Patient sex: F
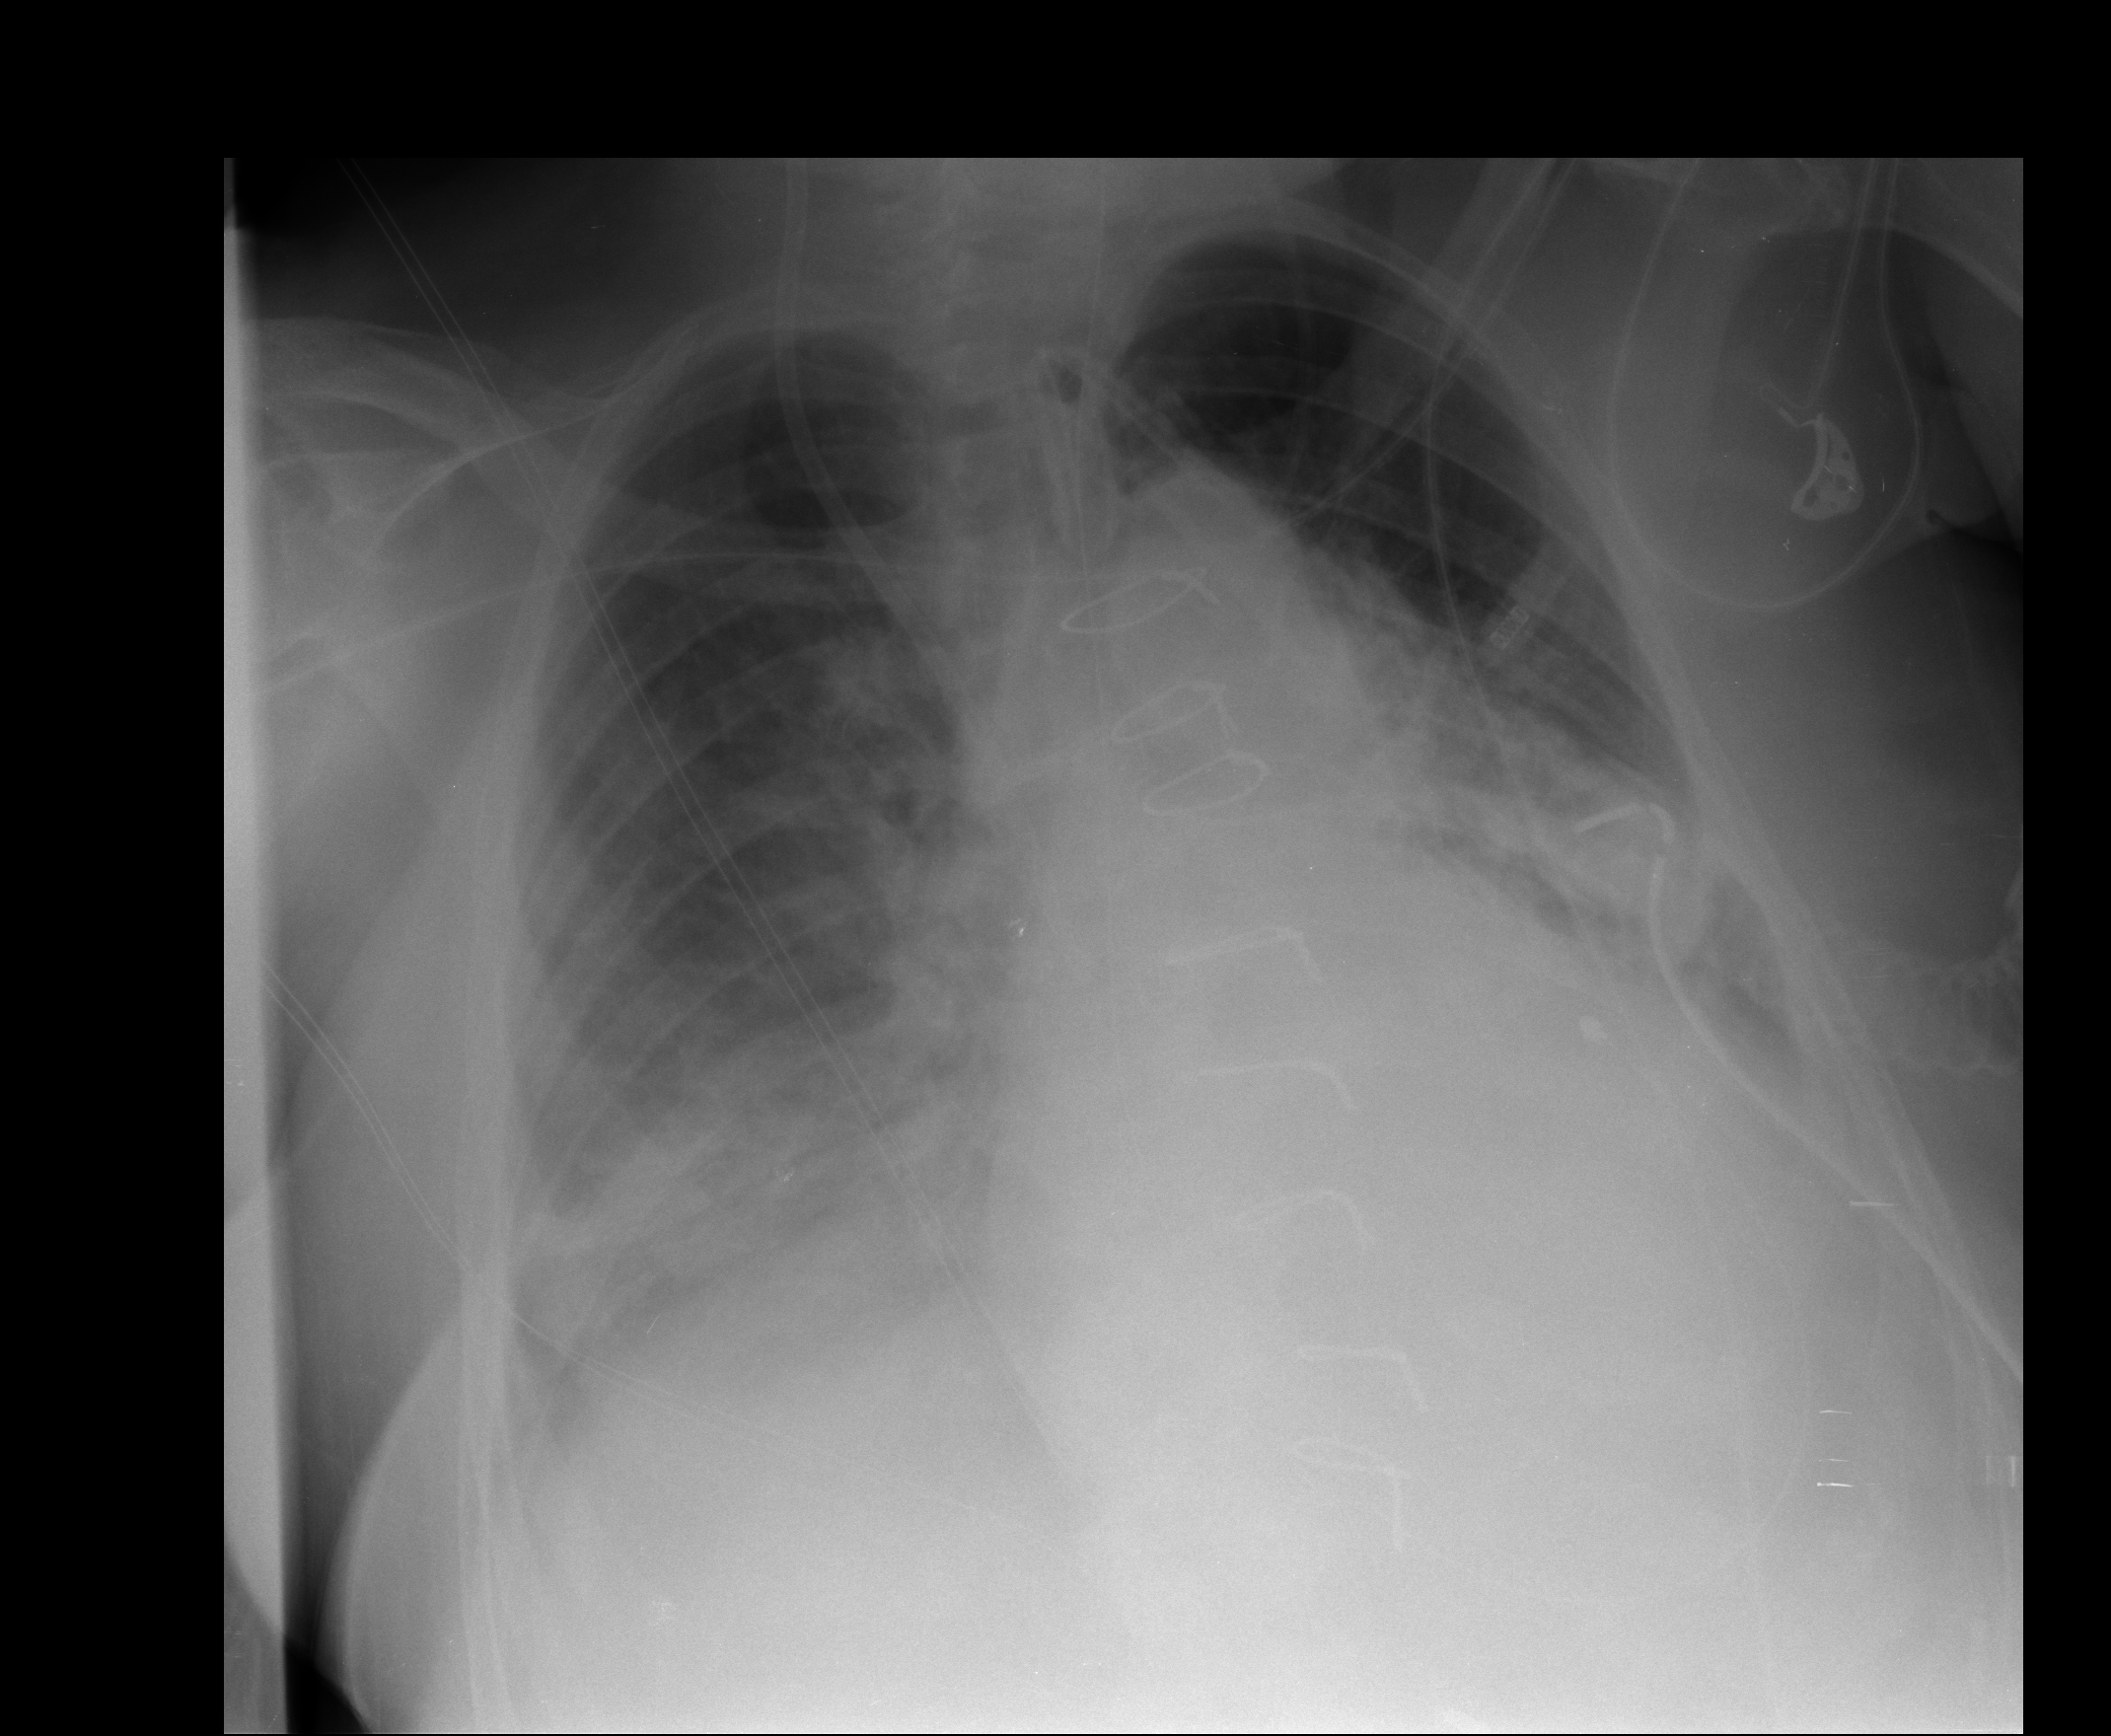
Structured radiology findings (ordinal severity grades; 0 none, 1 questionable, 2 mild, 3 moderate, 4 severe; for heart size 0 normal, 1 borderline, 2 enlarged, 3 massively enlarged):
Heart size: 2
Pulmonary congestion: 2
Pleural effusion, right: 2
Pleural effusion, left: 2
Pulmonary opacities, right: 2
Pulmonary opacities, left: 2
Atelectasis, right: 3
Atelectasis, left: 3